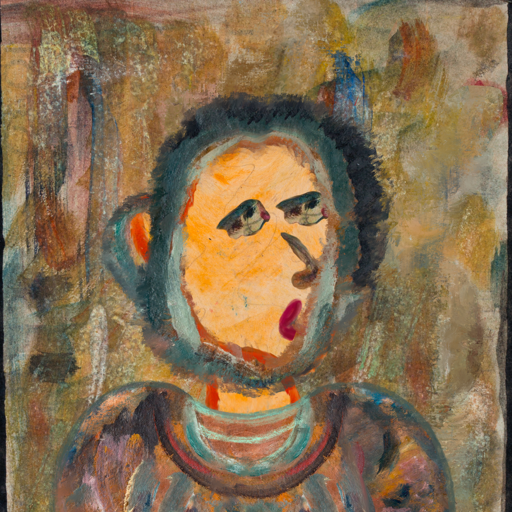
Background: Pipe, Head And Neck Side: Experience, Face Side: Pipe, Bust: Boggyland, Hair Side: Boggyland, Head Accessory: Blank, Second Necklace: Blank, Necklace: Blank, Baby: Blank